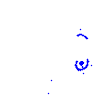
Particle: electron